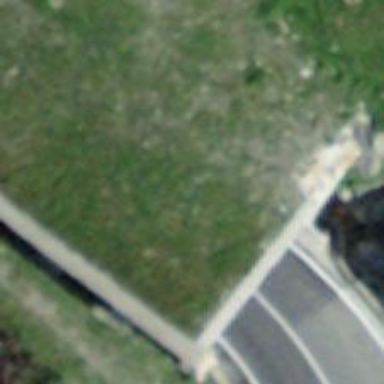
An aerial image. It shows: Tertiary road passing through tunnel with asphalt surface.